Field crop: maize
Growth stage: 2
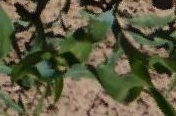
Species: maize